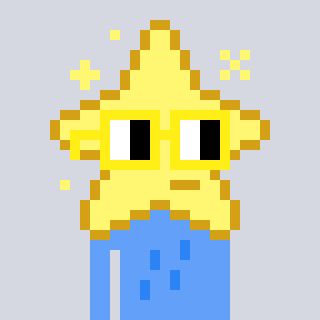
a pixel art character with square yellow glasses, a star-shaped head and a blue-colored body on a cool background